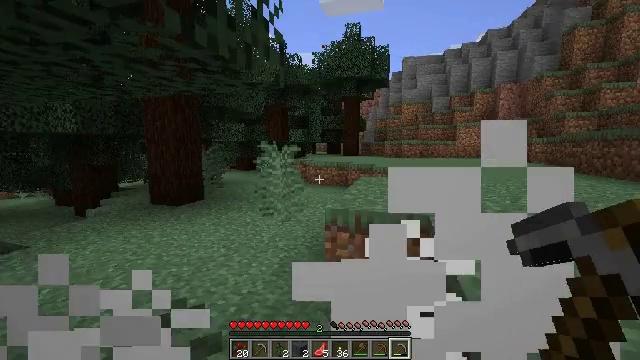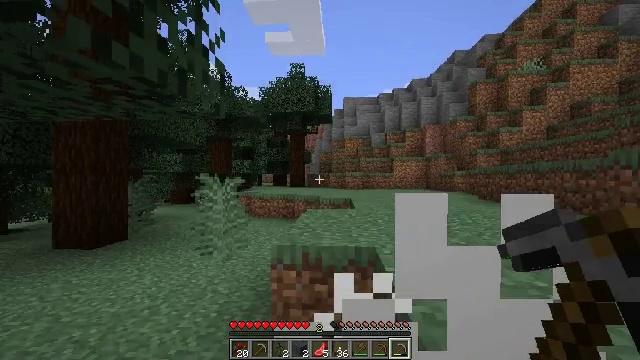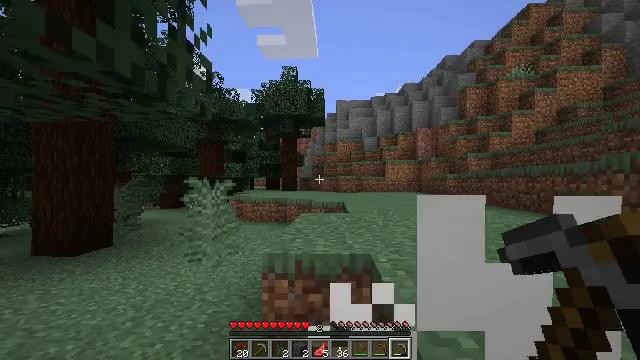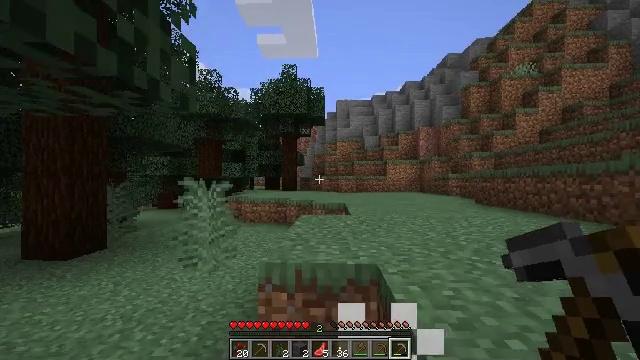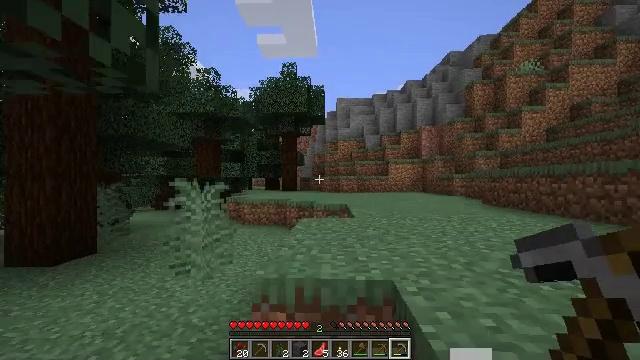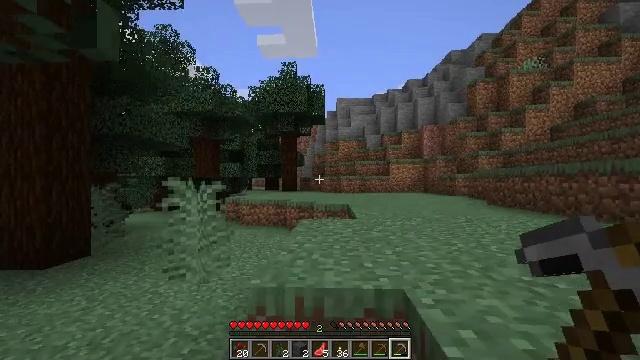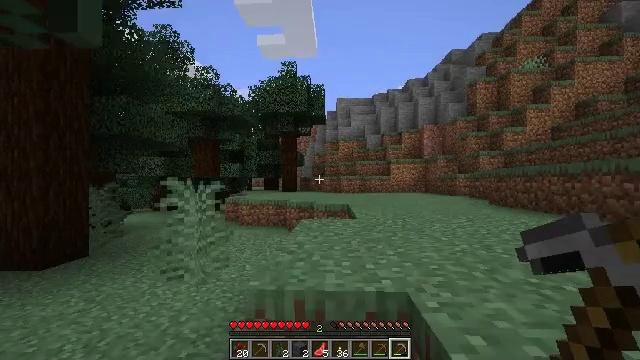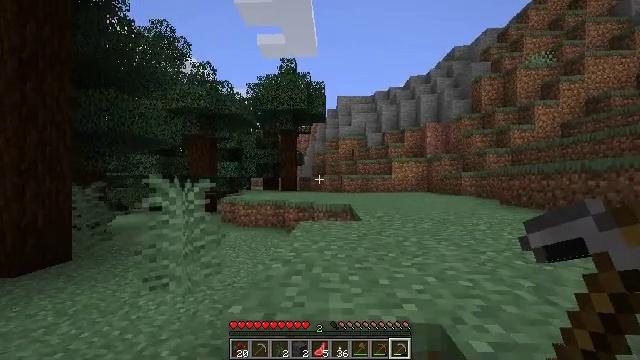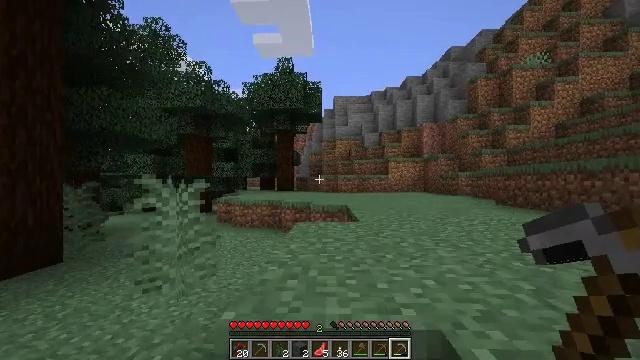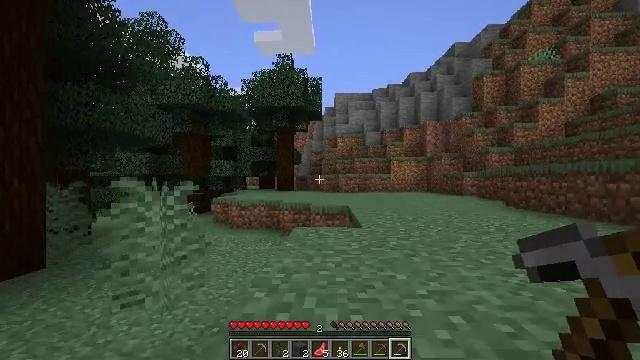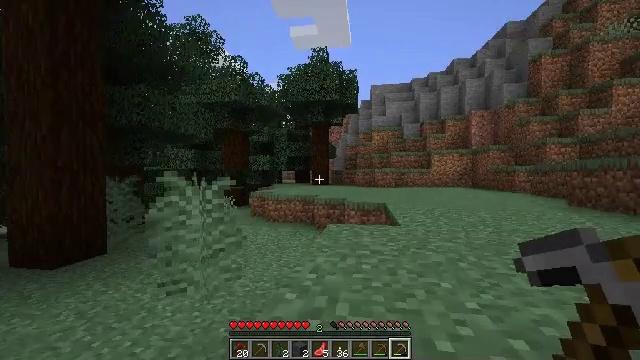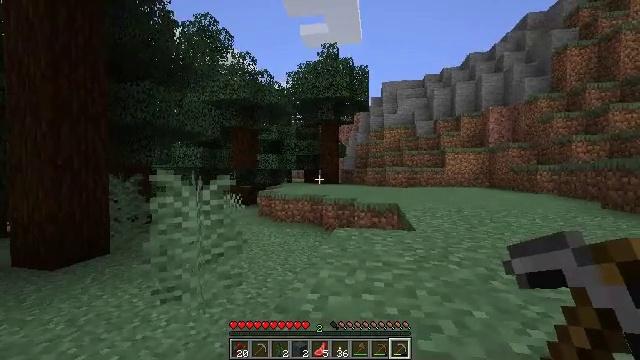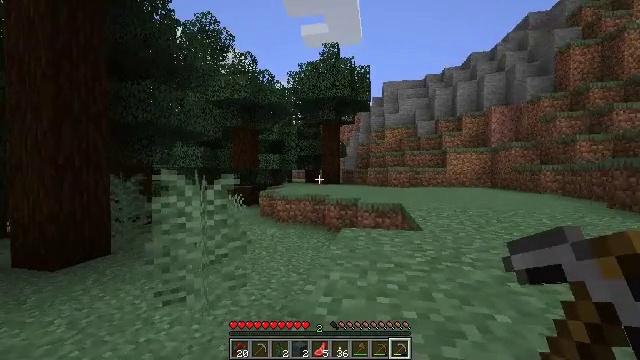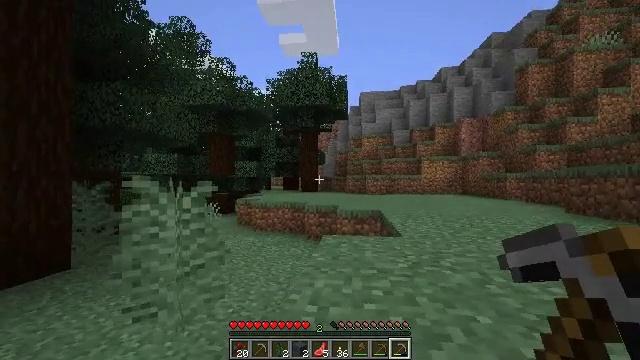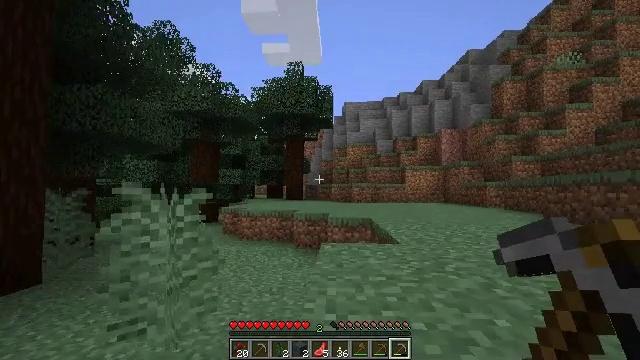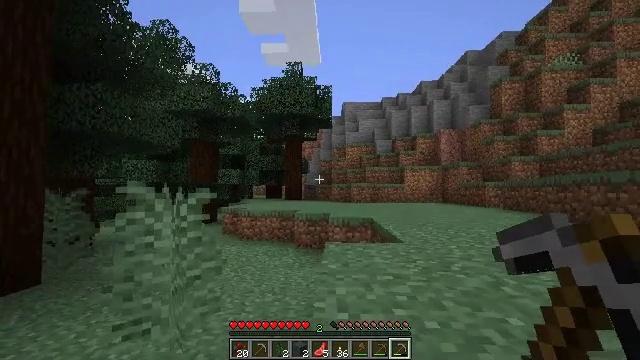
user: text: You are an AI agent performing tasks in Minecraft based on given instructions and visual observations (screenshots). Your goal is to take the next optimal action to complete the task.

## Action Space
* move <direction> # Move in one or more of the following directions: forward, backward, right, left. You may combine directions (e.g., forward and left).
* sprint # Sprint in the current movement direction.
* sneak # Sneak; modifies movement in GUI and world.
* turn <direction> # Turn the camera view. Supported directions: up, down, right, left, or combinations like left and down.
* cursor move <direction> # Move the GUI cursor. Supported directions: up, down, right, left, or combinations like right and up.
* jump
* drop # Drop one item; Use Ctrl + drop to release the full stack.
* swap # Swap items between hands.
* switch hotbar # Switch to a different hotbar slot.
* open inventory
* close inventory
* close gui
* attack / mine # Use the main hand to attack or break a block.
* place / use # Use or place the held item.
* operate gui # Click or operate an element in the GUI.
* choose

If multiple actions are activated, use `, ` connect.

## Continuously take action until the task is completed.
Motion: motion action
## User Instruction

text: Gather materials from the sweet berry bush.
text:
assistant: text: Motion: move forward, turn right and up
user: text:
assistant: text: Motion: move forward, turn right
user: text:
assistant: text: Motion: move forward
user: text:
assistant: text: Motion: move forward
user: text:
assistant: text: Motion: move forward
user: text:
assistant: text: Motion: move forward
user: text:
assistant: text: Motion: move forward
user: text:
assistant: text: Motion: move forward
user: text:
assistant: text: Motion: move forward
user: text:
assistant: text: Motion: move forward, turn left and down
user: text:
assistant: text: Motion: move forward, turn left
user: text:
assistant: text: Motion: move forward and move left
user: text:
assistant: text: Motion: move forward and move left, turn right and up
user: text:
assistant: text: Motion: move forward and move left, turn right and up
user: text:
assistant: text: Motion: move forward and move left
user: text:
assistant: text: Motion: move forward and move left
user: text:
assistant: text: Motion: move forward and move left
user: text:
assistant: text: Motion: move forward and move left
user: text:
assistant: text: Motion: move forward and move left
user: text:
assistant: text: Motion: move forward and move left
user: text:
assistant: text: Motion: move forward
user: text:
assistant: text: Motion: move forward
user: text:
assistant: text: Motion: move forward
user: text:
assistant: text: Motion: move forward
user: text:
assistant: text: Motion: move forward
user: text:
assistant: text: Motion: move forward
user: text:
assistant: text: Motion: move forward
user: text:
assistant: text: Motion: move forward
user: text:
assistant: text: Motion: move forward
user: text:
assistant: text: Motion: move forward, turn left